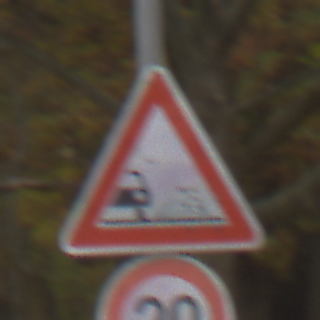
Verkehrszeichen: SplittSchotter
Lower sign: Geschwindigkeit20
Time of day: Midday
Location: Outdoor (Nature)
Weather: Overcast
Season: Autumn
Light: Natural